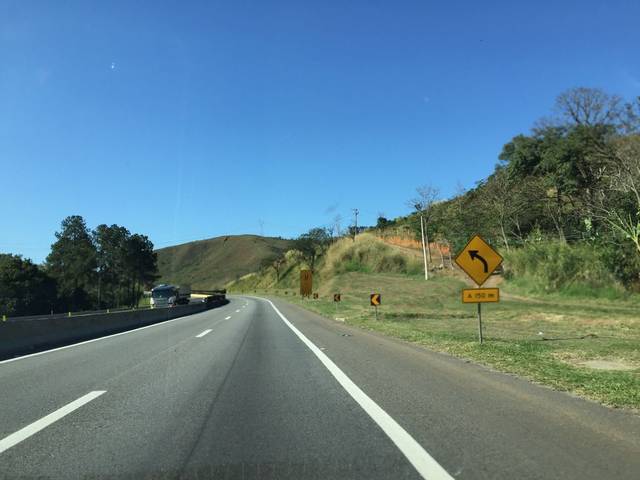
Region: Brazil
Coordinates: -22.647, -44.953